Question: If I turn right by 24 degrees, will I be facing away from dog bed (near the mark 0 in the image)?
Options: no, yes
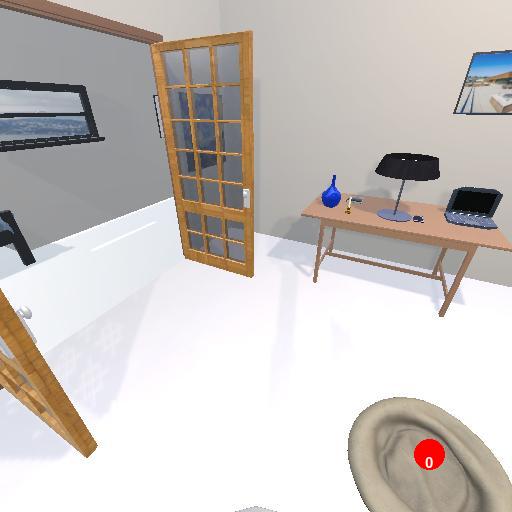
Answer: no